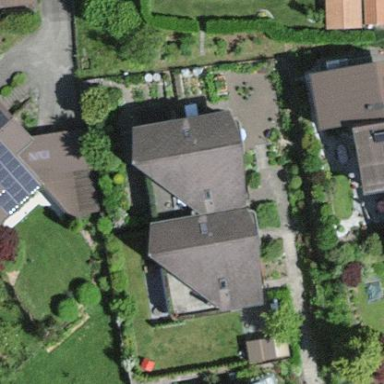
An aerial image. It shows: Simple house.